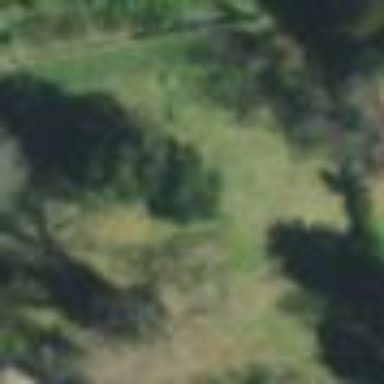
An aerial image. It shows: Cemetery.